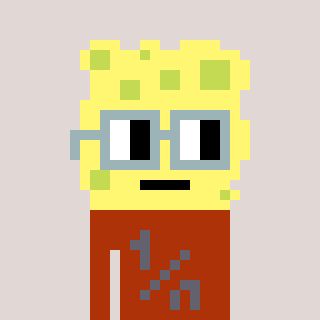
a pixel art character with square dark gray glasses, a sponge-shaped head and a hotbrown-colored body on a warm background